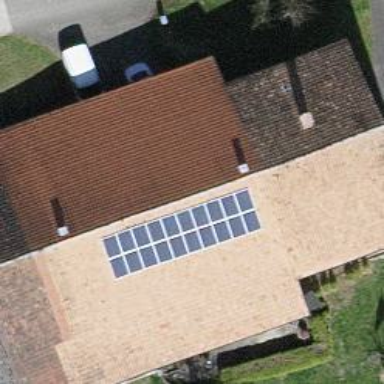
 consisting of solar photovoltaic panels."